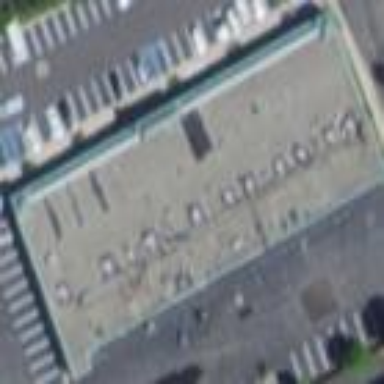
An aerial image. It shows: Retail building.